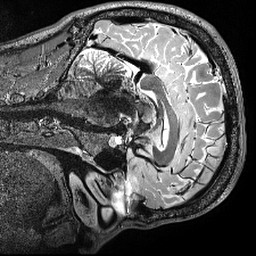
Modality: T2w
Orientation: sagittal
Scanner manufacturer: siemens
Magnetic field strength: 3 T
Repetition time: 3.2 s
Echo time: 0.566 s